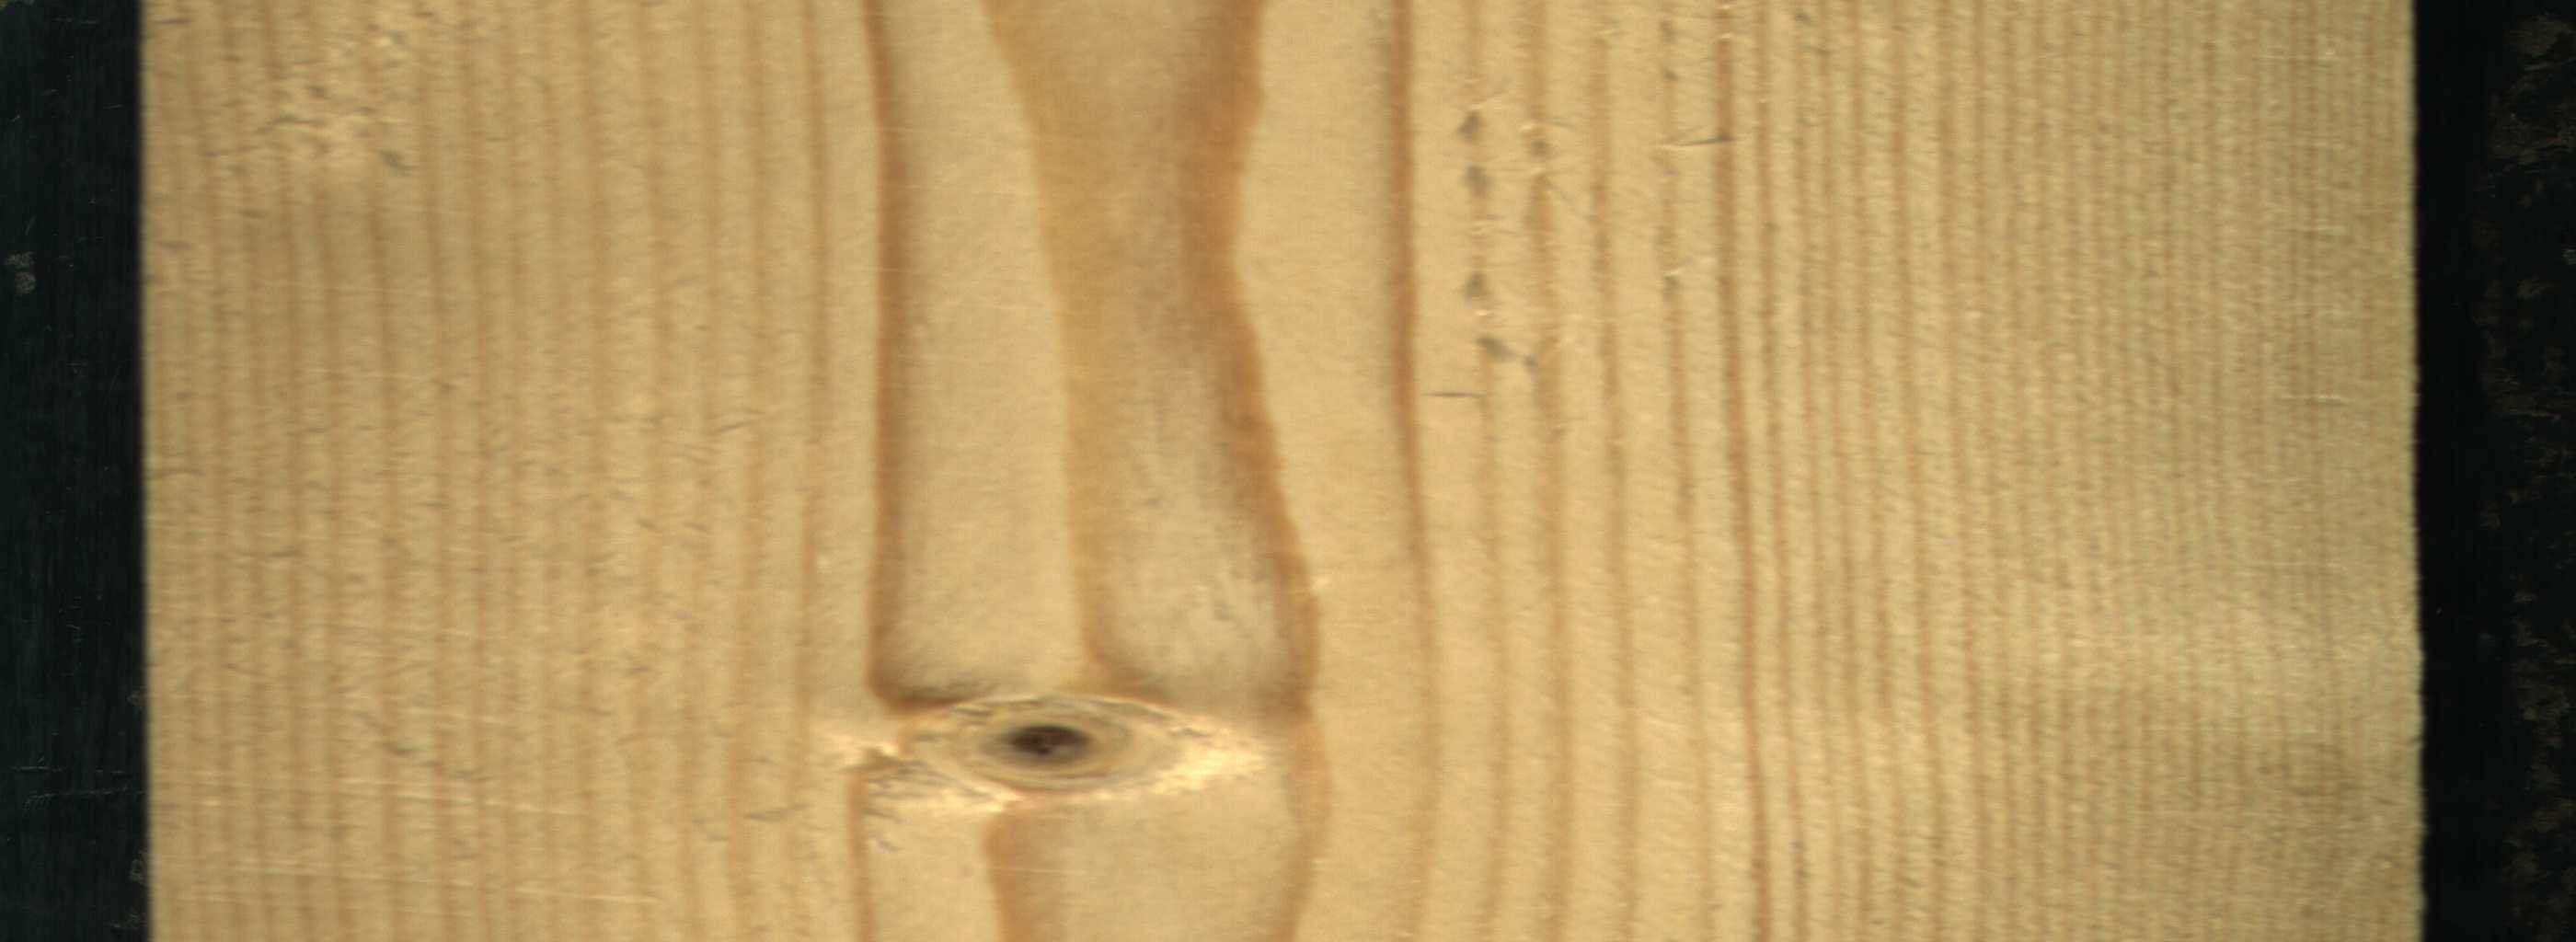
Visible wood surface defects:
Live_Knot